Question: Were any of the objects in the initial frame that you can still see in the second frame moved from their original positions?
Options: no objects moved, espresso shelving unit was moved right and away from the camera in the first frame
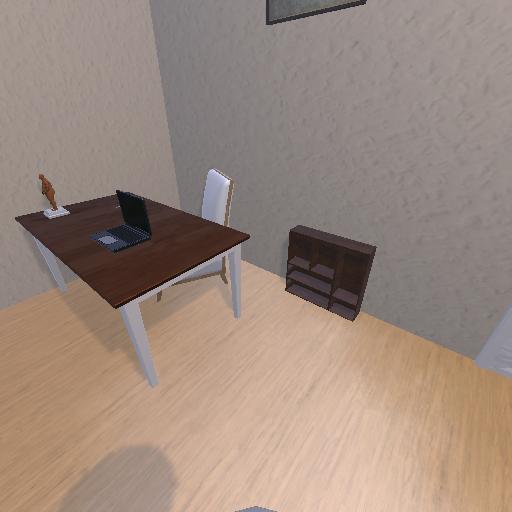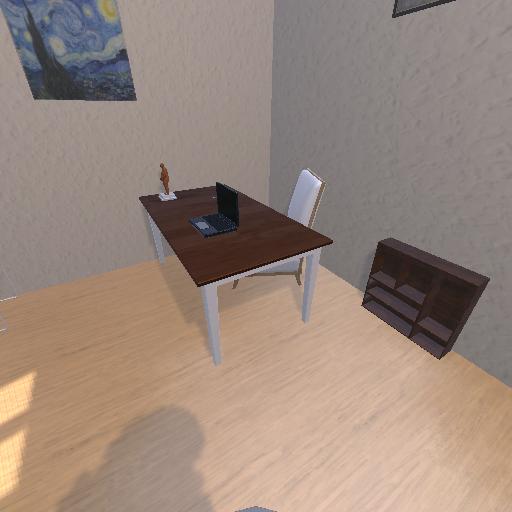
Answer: no objects moved